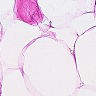
Metastatic tissue present: no